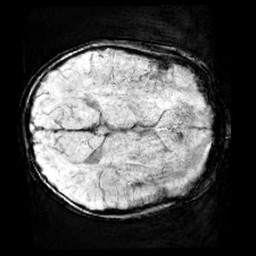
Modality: minIP
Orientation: axial
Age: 8
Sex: male
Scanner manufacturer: siemens
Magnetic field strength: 3 T
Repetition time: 0.027 s
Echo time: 0.02 s